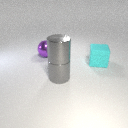
large purple metal sphere to the left of large cyan rubber cube